Chest X-ray. View position: AP
Patient age: 40
Patient sex: M
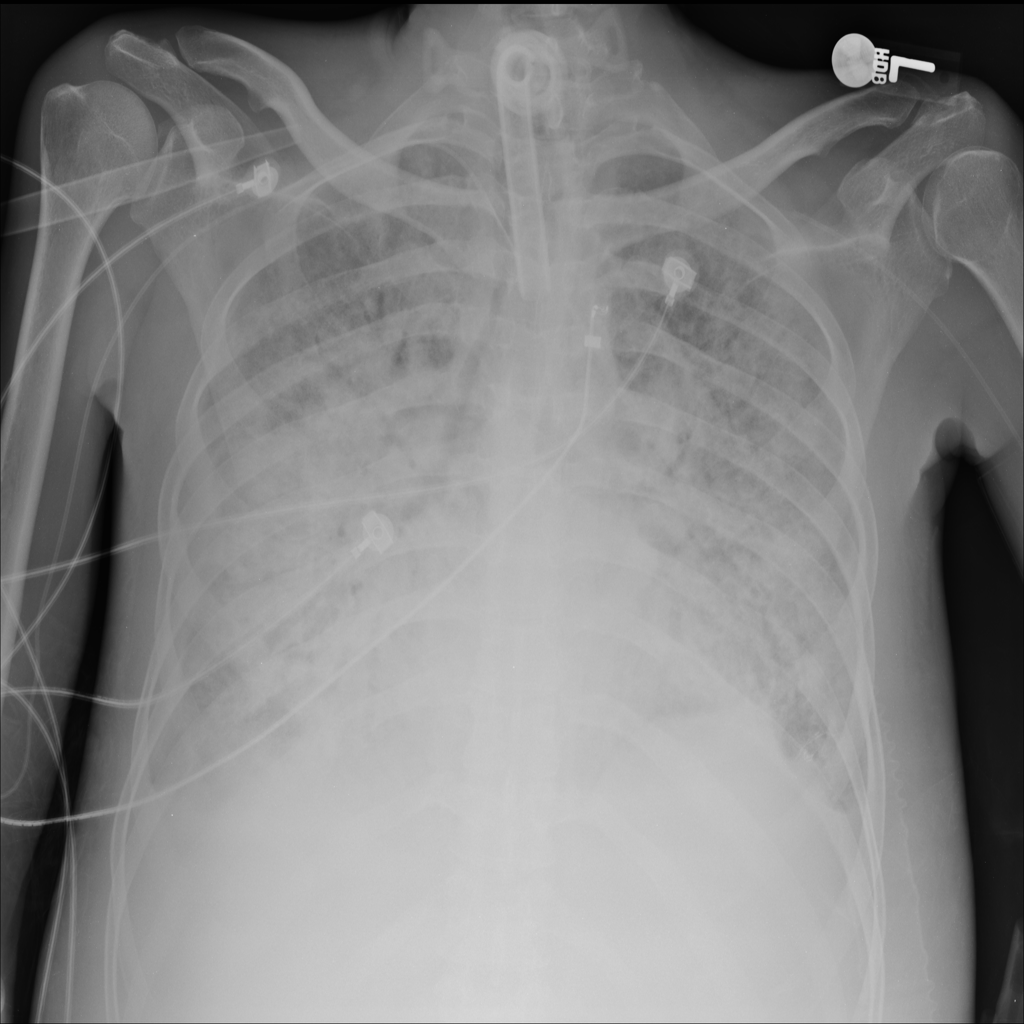
Finding: Pneumothorax